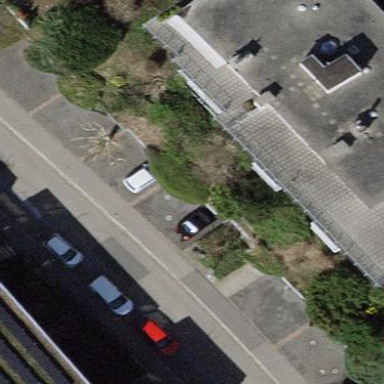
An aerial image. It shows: View of roof of building.